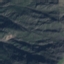
Label: HerbaceousVegetation